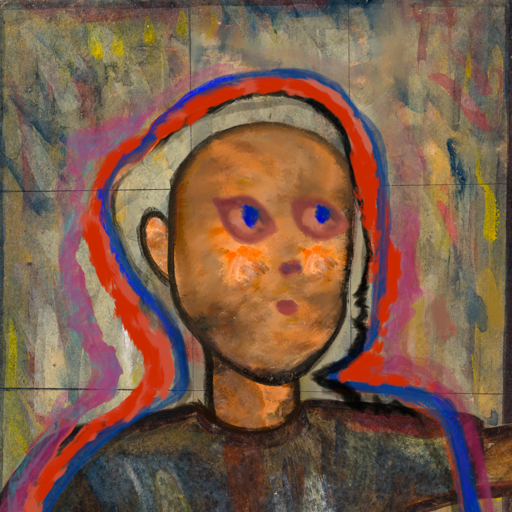
Background: GypsyMother, Head And Neck Side: Gypsy_Queen, Face Side: Mother_And_Son_Mother, Bust: Mosgoul, Hair Side: Experience, Head Accessory: Blank, Second Necklace: Blank, Necklace: Blank, Baby: Blank